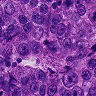
Metastatic tissue present: yes